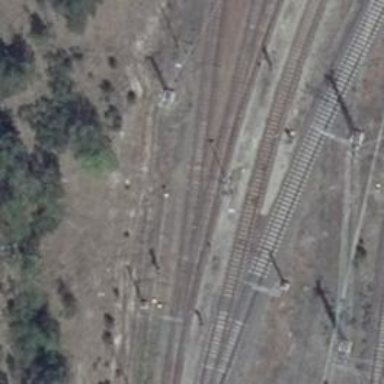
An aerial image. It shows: Railway yard in service.